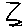
Label: zigzag